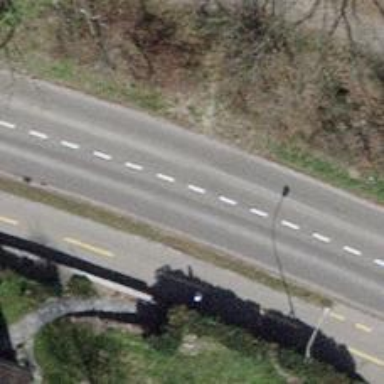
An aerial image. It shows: Path on the ground.